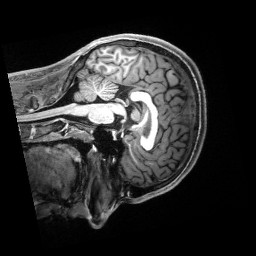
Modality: T1w
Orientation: sagittal
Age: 23
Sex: male
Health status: healthy
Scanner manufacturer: siemens
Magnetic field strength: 3 T
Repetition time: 2.5 s
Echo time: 0.00222 s